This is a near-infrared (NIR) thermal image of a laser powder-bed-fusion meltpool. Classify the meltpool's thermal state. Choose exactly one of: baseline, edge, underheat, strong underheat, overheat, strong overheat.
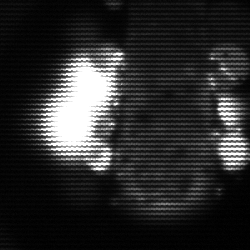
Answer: strong underheat